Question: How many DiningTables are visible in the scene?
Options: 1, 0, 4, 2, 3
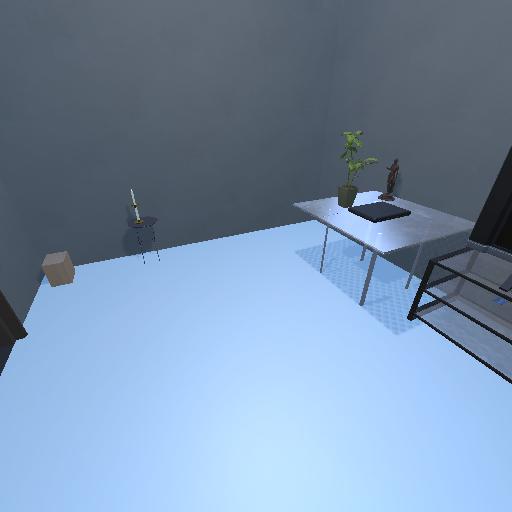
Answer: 1